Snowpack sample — Loveland Pass, Silver Plume, Colorado, USA (12/14/25, 10:50 AM MST)
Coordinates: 39.664, -105.882
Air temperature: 36 °F
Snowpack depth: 67 cm
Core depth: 30 cm
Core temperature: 42.8 °F
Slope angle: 6°, slope face: 326°
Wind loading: low
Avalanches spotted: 0
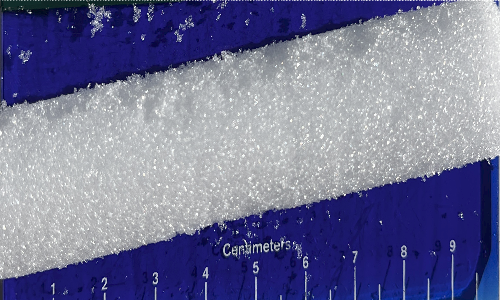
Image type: core
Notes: No avalanches spotted, very late start to the season with minimal snowpack